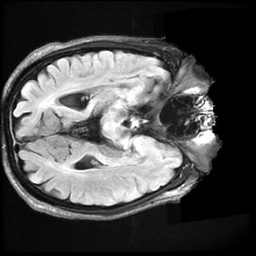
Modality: FLAIR
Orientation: axial
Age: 67
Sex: male
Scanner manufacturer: ge
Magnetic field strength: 3 T
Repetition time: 11 s
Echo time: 0.1497 s